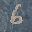
Label: 6